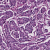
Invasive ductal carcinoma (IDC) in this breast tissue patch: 1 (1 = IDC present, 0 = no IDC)